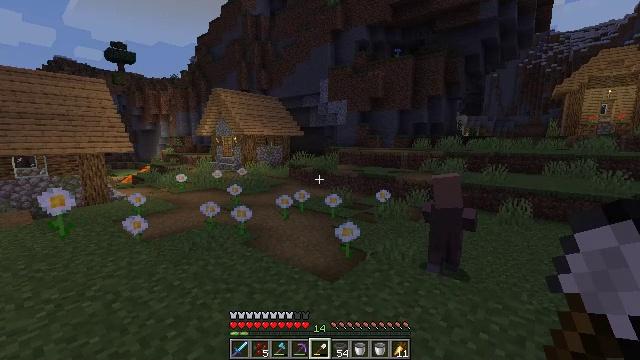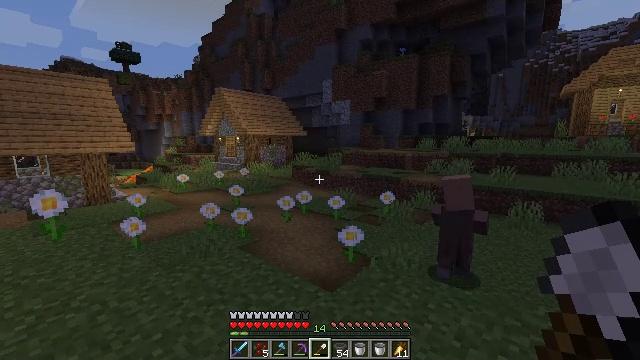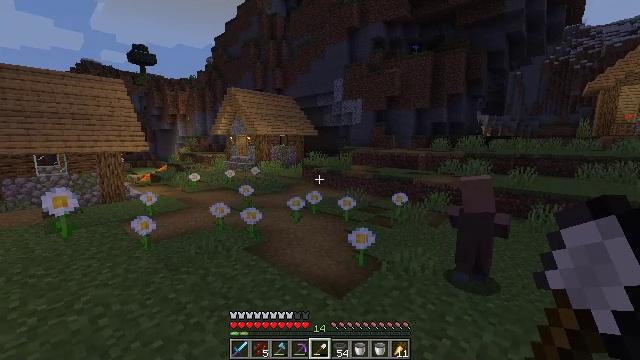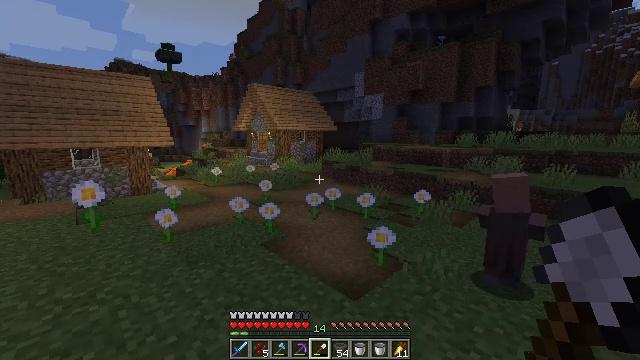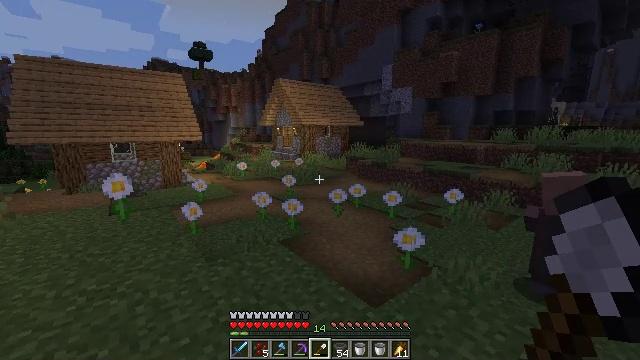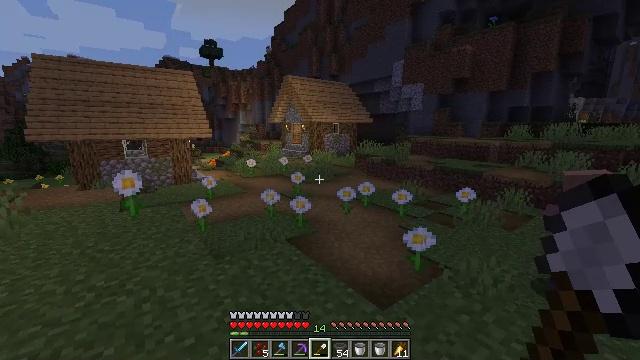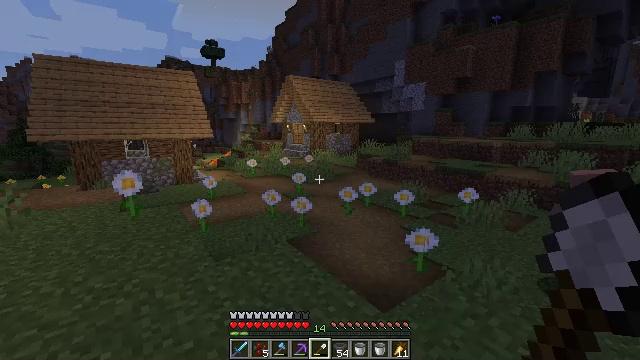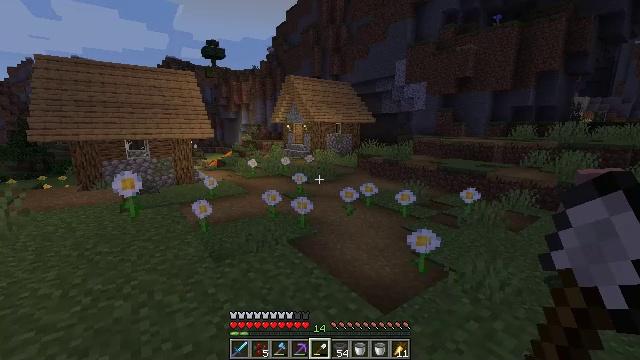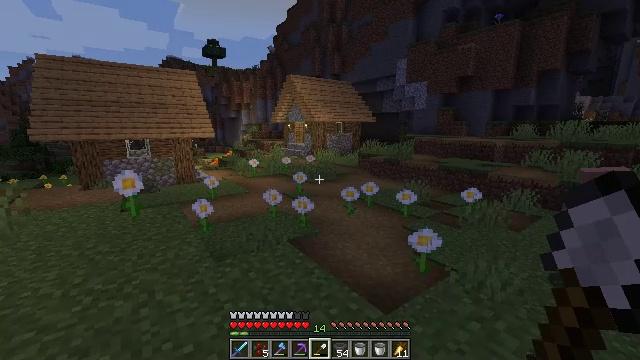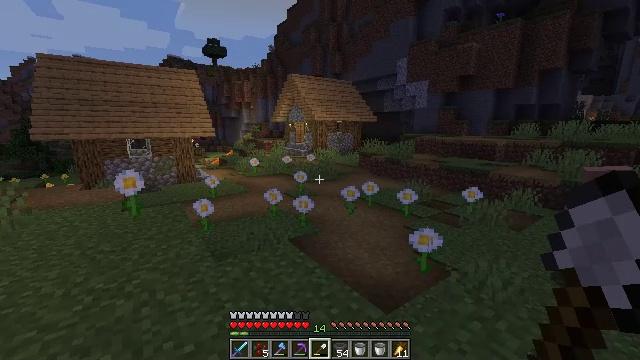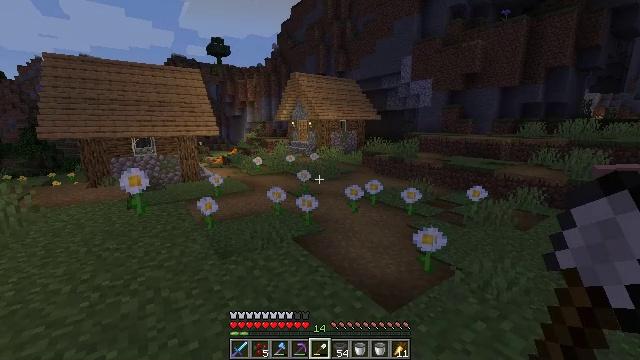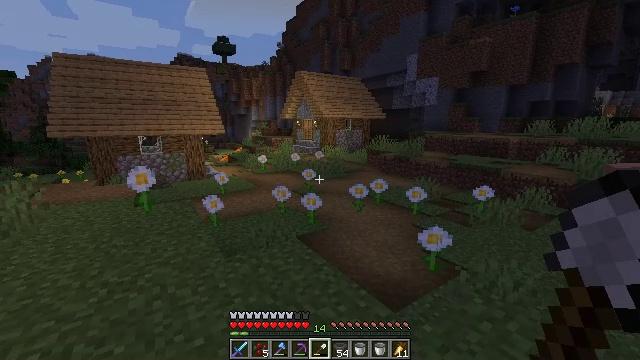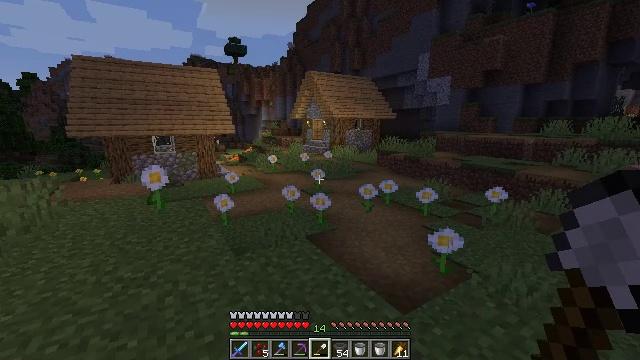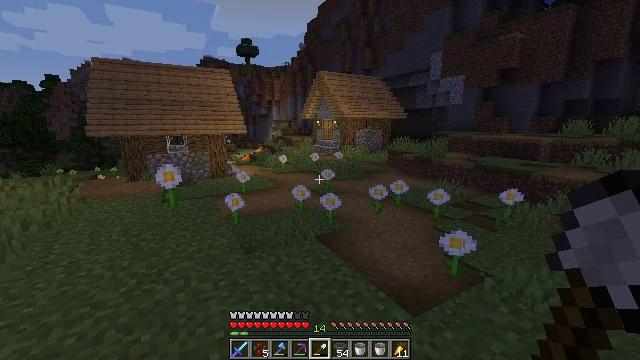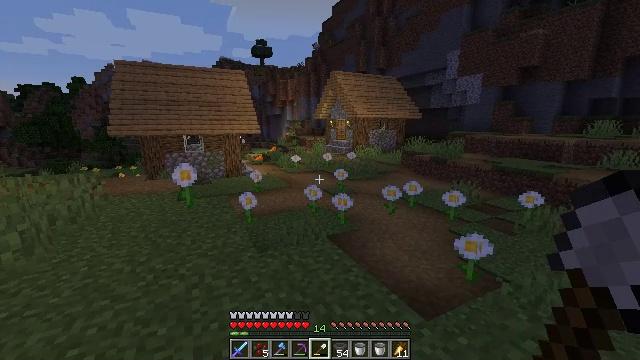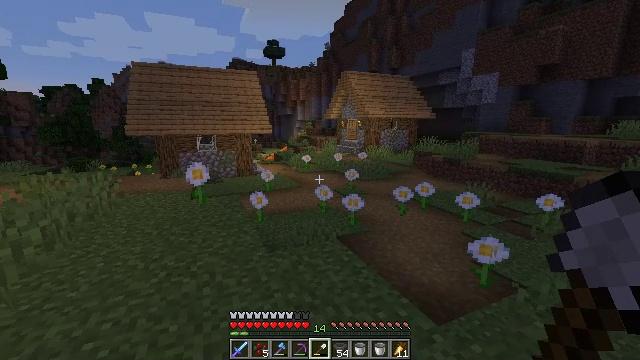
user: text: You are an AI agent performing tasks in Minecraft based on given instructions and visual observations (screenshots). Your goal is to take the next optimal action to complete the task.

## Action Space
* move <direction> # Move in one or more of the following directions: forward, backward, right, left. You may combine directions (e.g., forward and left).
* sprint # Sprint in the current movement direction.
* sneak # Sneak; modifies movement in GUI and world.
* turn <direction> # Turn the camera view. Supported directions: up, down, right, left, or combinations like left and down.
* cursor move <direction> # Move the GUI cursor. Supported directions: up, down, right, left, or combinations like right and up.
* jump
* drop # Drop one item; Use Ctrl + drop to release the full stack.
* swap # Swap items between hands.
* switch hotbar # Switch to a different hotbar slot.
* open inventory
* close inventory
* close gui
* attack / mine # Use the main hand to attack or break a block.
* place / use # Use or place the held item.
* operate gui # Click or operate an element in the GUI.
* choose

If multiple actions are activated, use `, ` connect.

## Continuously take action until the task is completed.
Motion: motion action
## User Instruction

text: Mine the oak door to pick it up.
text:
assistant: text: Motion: move forward
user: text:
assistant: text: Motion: move forward, turn left
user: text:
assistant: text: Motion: move forward, turn left and down
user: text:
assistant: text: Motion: turn left and down
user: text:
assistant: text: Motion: turn left
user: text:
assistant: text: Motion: no_op
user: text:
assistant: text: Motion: no_op
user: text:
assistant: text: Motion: no_op
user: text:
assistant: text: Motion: no_op
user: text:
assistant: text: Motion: no_op
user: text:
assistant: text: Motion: turn left
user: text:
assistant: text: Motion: turn left
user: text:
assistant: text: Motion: turn left
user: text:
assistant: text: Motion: turn left
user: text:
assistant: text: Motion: move forward, turn left
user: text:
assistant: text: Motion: move forward, turn left
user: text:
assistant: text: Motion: move forward, turn left
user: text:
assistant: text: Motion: move forward
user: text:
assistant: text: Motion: move forward
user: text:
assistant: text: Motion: move forward
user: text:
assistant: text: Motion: move forward
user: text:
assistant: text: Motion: move forward
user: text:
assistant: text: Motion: move forward, sprint
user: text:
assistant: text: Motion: move forward, sprint
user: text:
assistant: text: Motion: move forward, sprint
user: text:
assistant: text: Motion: move forward, sprint
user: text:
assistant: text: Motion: move forward, sprint
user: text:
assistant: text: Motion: move forward, sprint
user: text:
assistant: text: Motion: move forward
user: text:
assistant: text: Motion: move forward